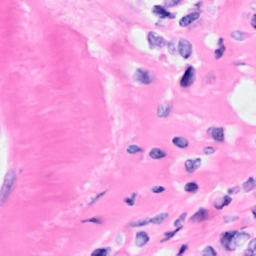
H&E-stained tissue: Breast